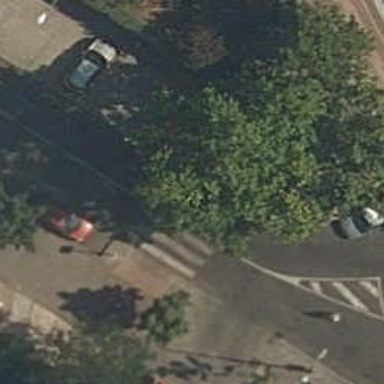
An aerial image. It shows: Uncontrolled road crossing.